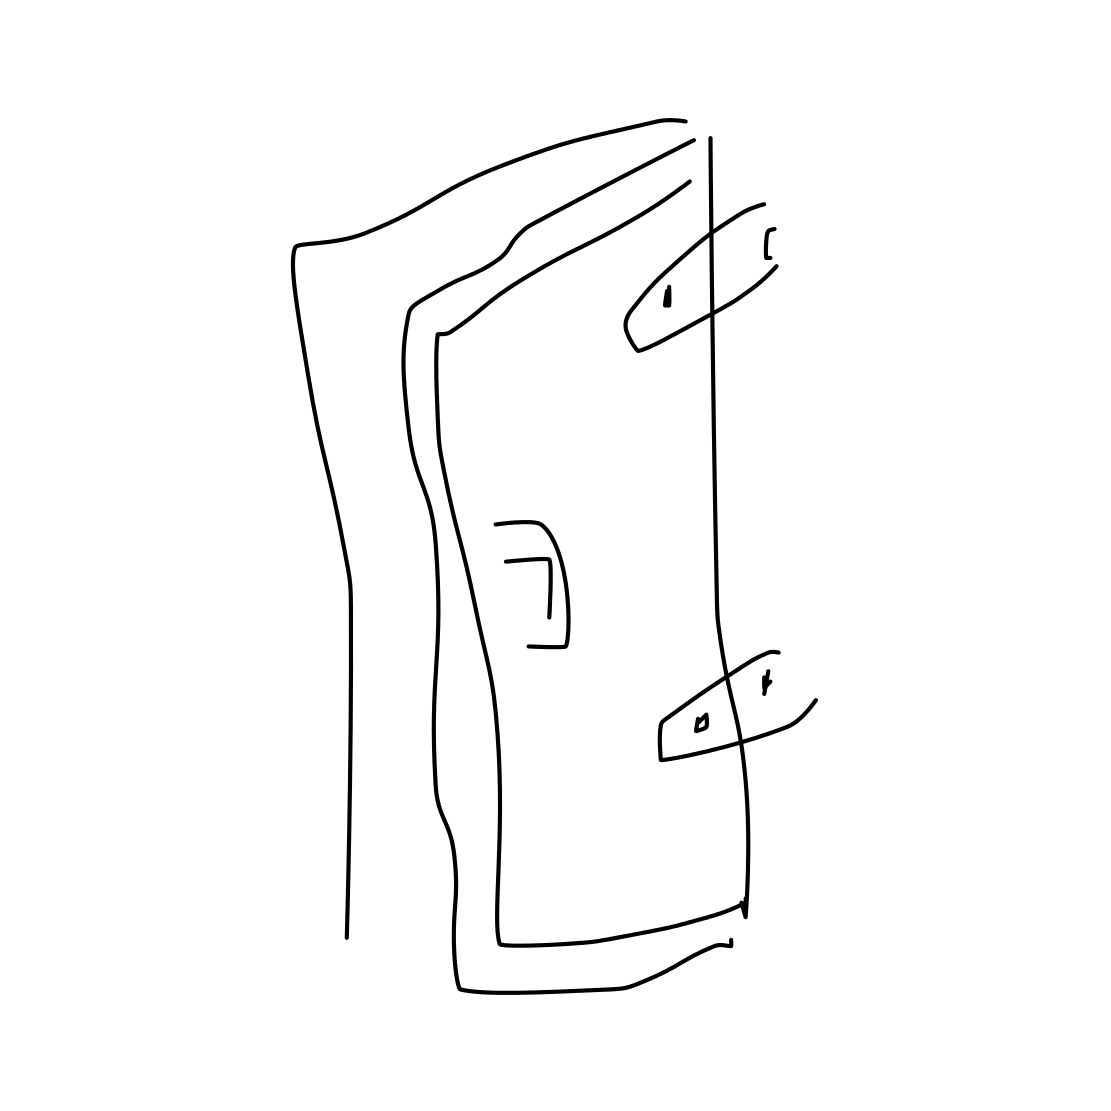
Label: door